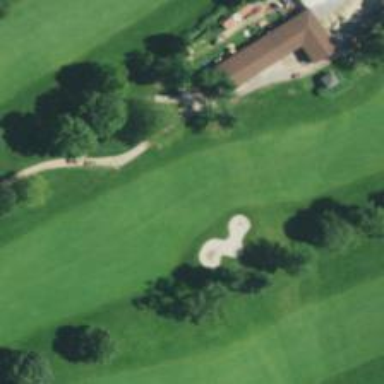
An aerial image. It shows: Golf hole.